Question: I tried to install apache cordova 3 on Visual Studio 2013 ultimate but whenever I install it I get this:

I tried uninstalling VS2013 and reinstall it without any luck I even tried VS2013 community the same and the provided link seem to be not working because I tried all commands in the documentation and all of them gave me error.
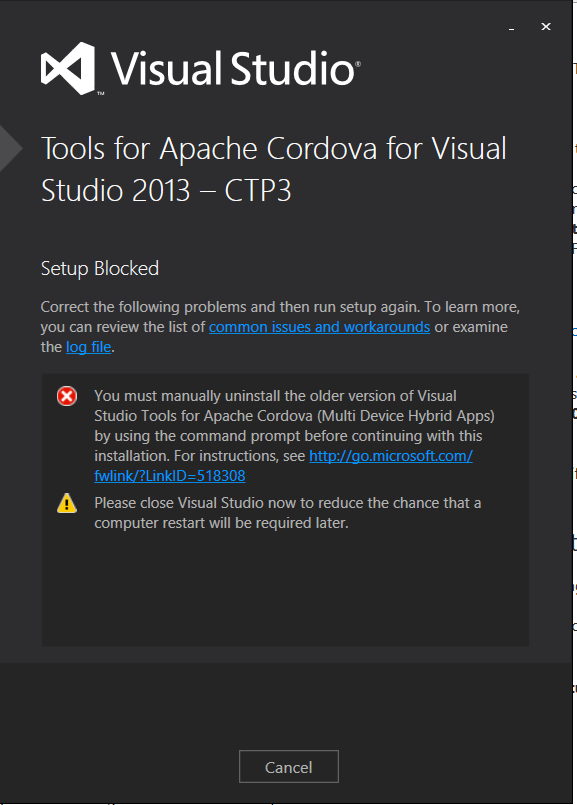
Answer: Ok I solved this problem with these steps:
1. Uninstall VS 2013 Update 4.
2. Install VS 2013 Update 3.
3. Install Apache Cordova CTP2 and uninstall it completely
4. Install VS 2013 Update 4.
5. Install Apache Cordova CTP3.